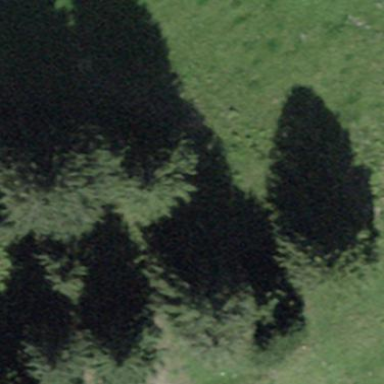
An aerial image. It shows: Forest area.